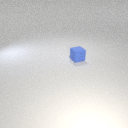
small blue rubber cube